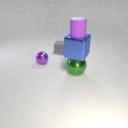
large green metal sphere in front of small gray rubber cube